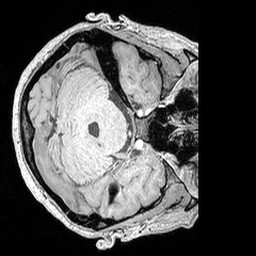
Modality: MP2RAGE
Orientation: axial
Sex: male
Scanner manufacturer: siemens
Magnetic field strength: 3 T
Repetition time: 5 s
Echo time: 0.00292 s